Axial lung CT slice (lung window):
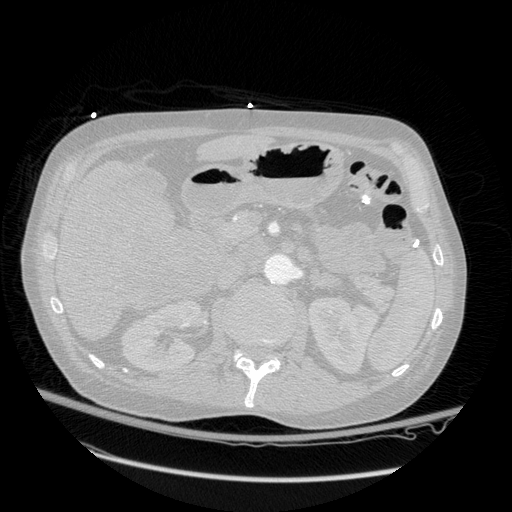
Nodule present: no